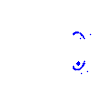
Particle: proton